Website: bh-photo
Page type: account-dashboard
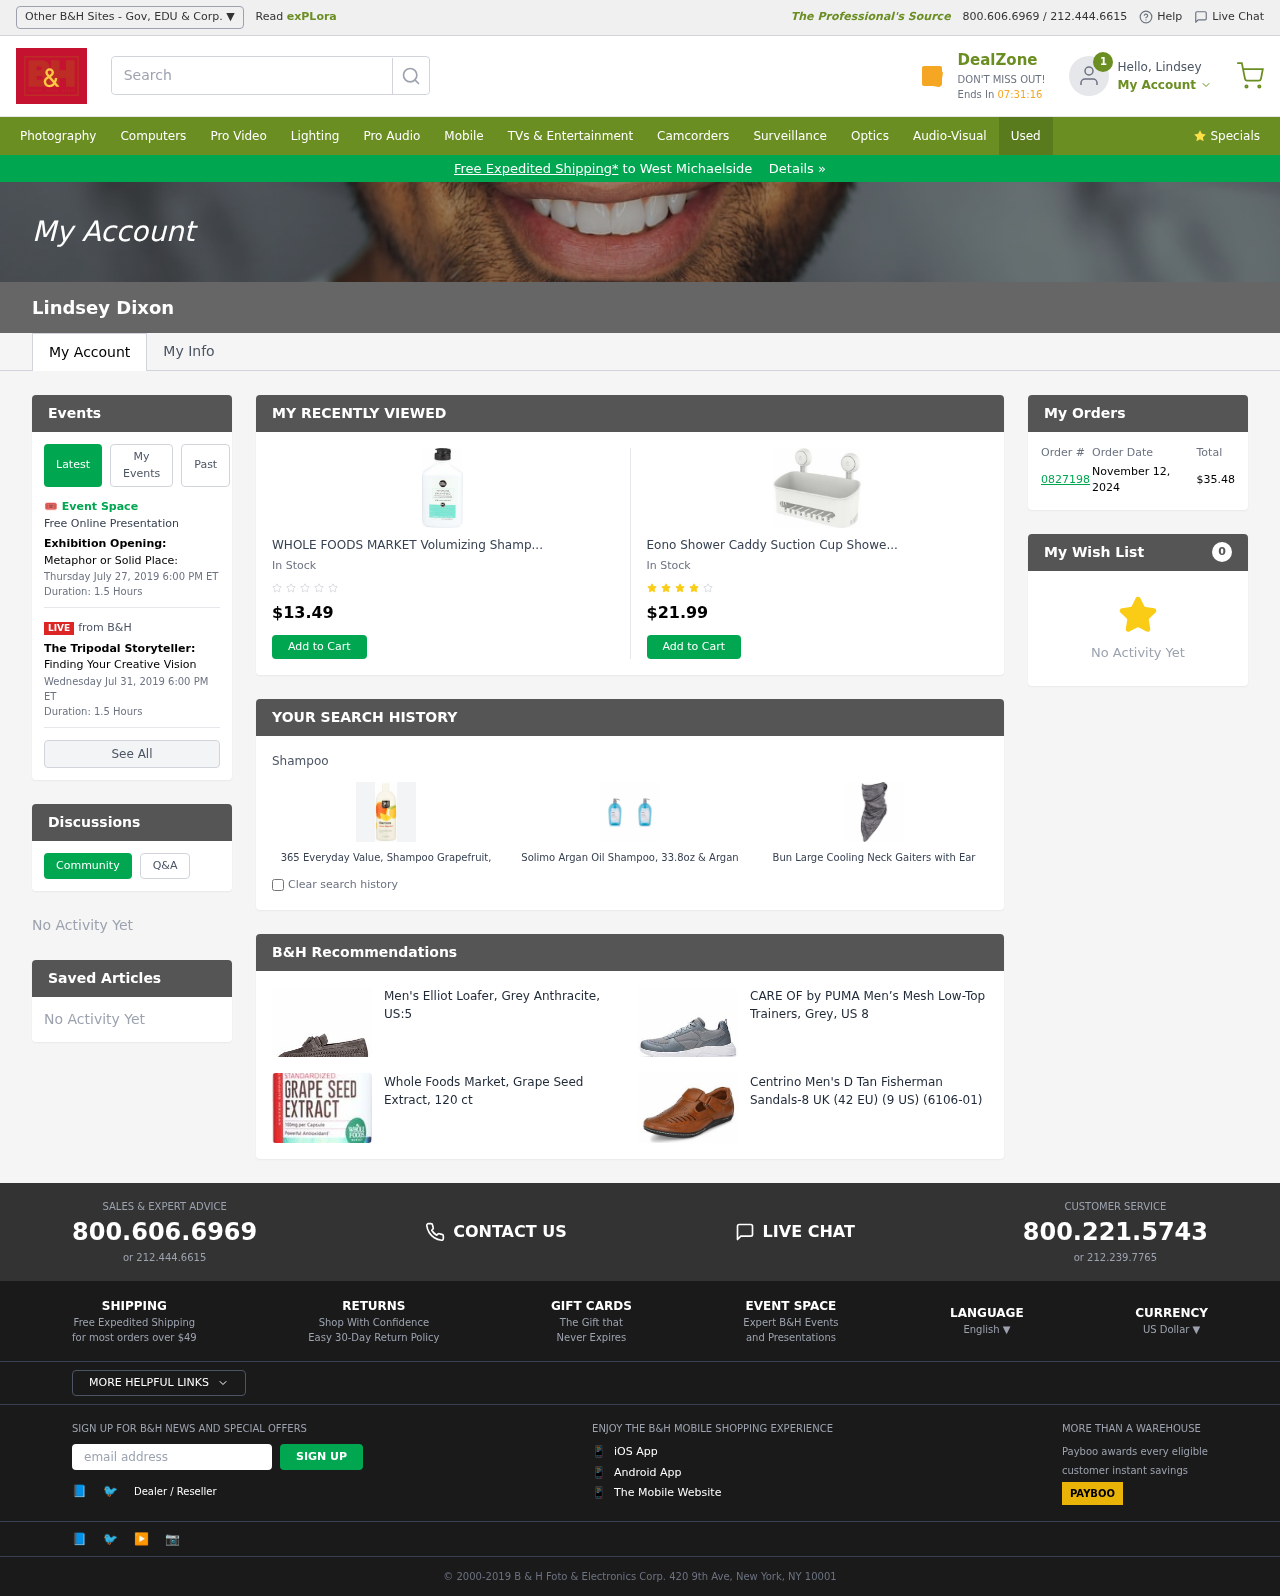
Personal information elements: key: PII_CITY
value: West Michaelside
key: PII_EMAIL
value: lindseydixon@gmail.com
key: PII_FIRSTNAME
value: Lindsey
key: PII_FULLNAME
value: Lindsey Dixon
Product elements: key: PRODUCT1_NAME
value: WHOLE FOODS MARKET Volumizing Shampoo, 10 FZ
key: PRODUCT1_PRICE
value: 13.49
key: PRODUCT2_NAME
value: Eono Shower Caddy Suction Cup Shower Shelf No Drilling Heavy Duty Max Hold 10 KG Shower Basket Sucti
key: PRODUCT2_PRICE
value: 21.99
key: PRODUCT3_ITEM_CATEGORY
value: Shampoo
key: PRODUCT3_NAME
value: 365 Everyday Value, Shampoo Grapefruit, 32 Fl Oz
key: PRODUCT4_NAME
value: Solimo Argan Oil Shampoo, 33.8oz & Argan Oil Conditioner, 33.8oz
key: PRODUCT5_NAME
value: Bun Large Cooling Neck Gaiters with Ear Loops, Face Bandana Neck Gaiter Face Scarf Balaclava for Sun
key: PRODUCT6_NAME
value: Men's Elliot Loafer, Grey Anthracite, US:5
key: PRODUCT7_NAME
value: CARE OF by PUMA Men’s Mesh Low-Top Trainers, Grey, US 8
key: PRODUCT8_NAME
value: Whole Foods Market, Grape Seed Extract, 120 ct
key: PRODUCT9_NAME
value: Centrino Men's D Tan Fisherman Sandals-8 UK (42 EU) (9 US) (6106-01)
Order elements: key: ORDER_ID
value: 0827198
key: ORDER_DATE
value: November 12, 2024
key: ORDER_TOTAL
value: $35.48
Other elements: key: WISHLIST_COUNT
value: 0